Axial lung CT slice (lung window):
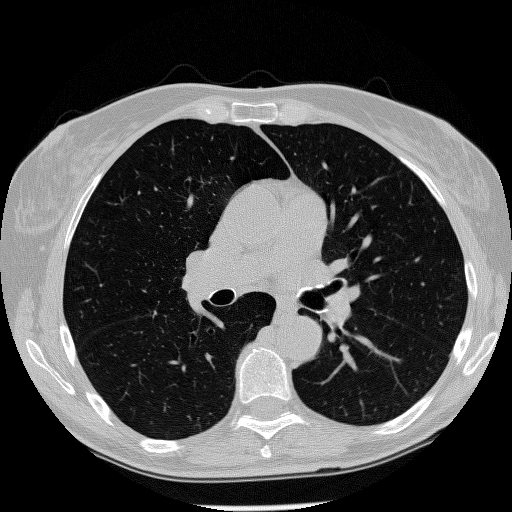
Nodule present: no